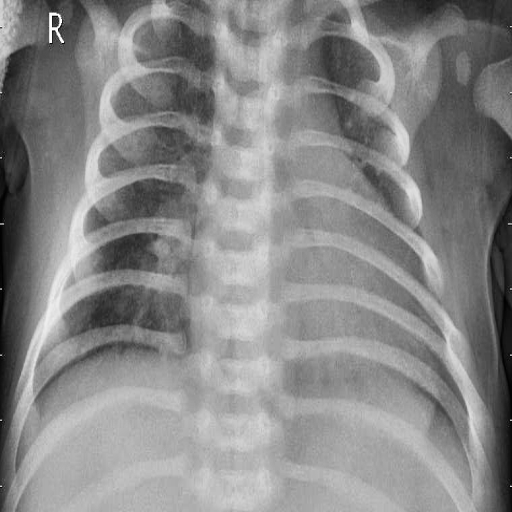
Finding: PNEUMONIA